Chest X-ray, AP view. Patient: 19 years old, sex M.
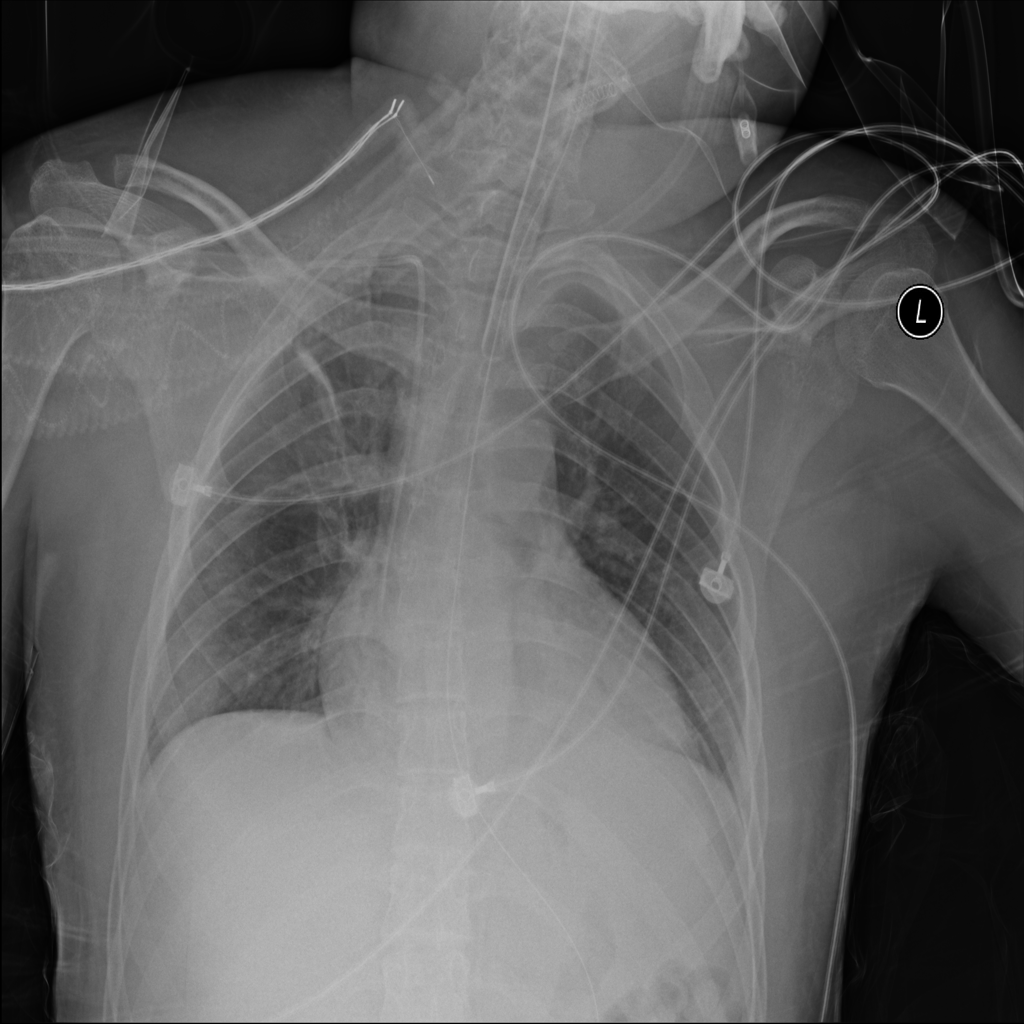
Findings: Atelectasis, Infiltration